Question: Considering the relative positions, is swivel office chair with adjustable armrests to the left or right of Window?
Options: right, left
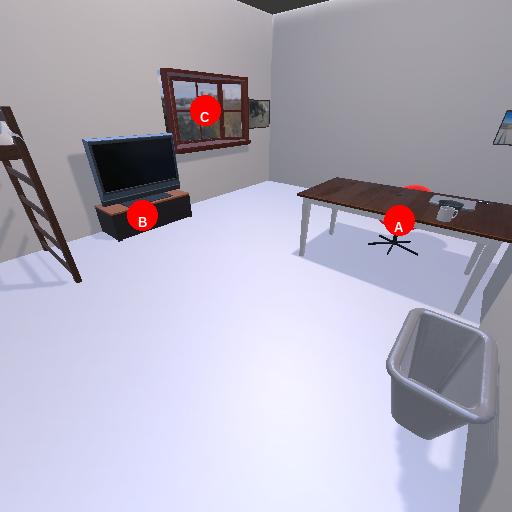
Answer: right